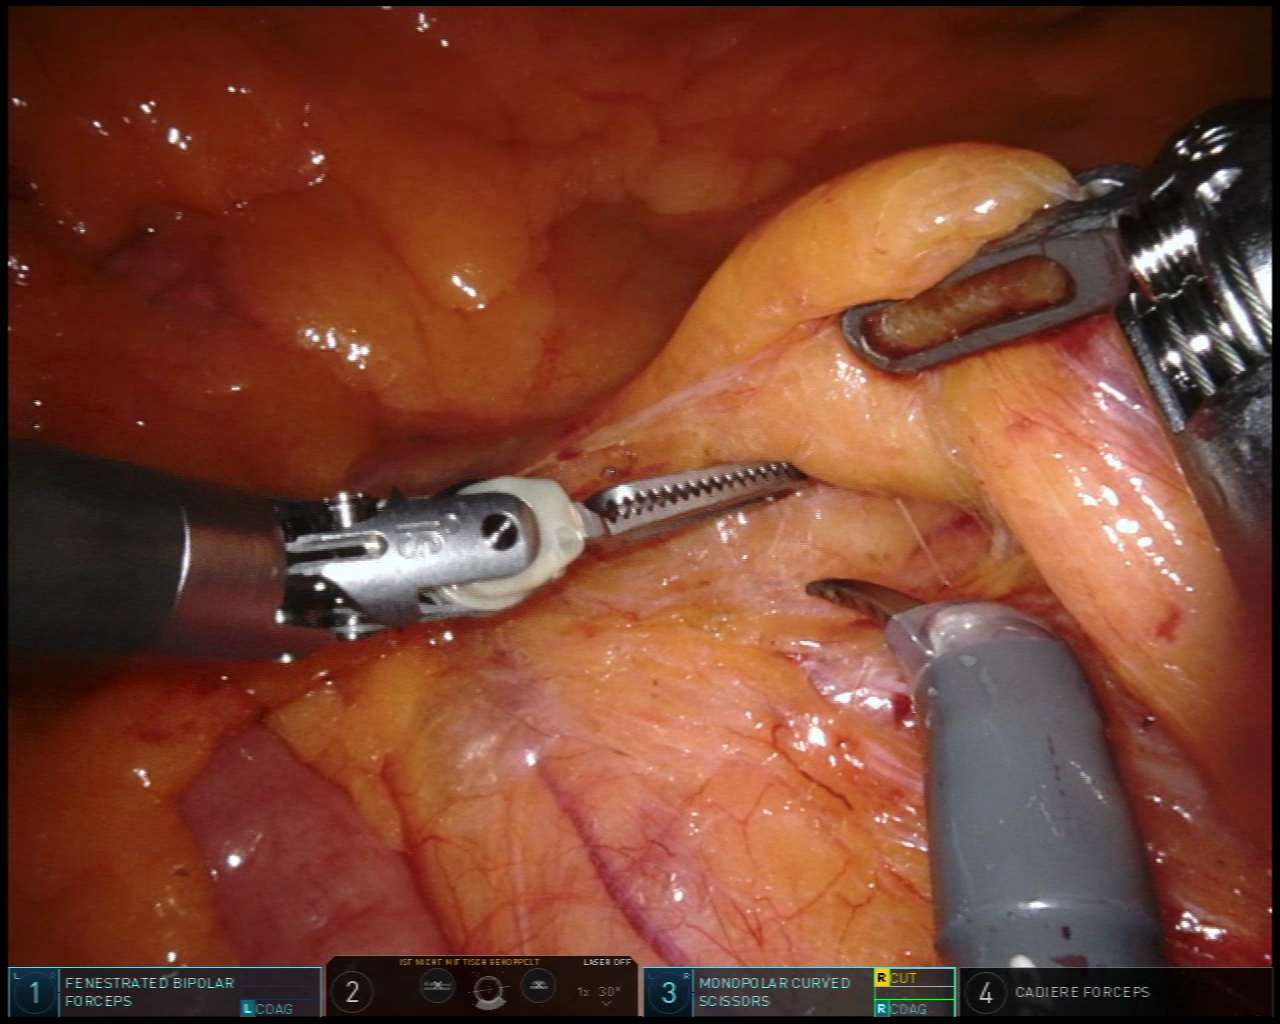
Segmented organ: small_intestine
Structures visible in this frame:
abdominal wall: no
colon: no
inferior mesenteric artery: no
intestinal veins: no
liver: no
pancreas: no
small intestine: yes
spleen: no
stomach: no
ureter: no
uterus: no
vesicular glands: no